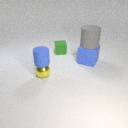
small yellow metal sphere below small blue rubber cylinder